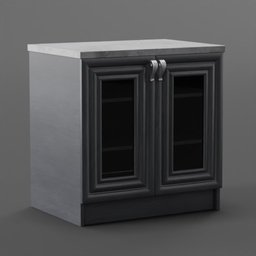
Label: furniture